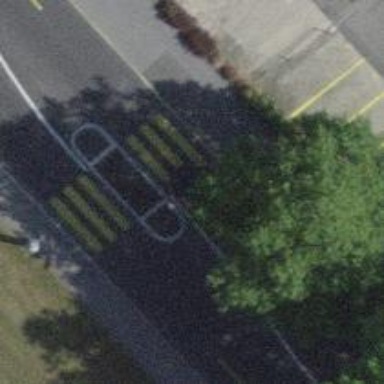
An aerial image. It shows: Kerb barrier.